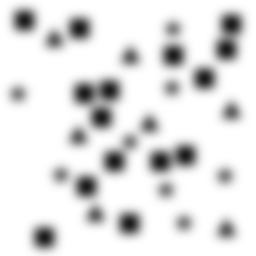
Squares: 15
Triangles: 7
Stars: 8
Total shapes: 30